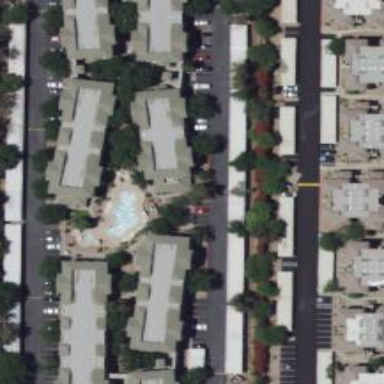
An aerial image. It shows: Residential area with apartments.